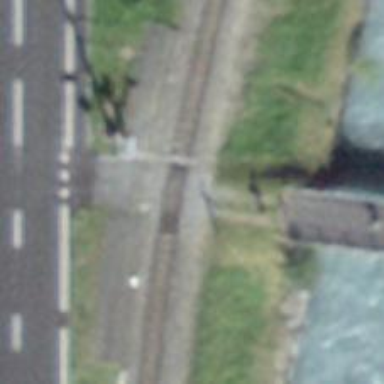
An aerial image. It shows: Level crossing along the railway.